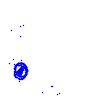
Particle: electron